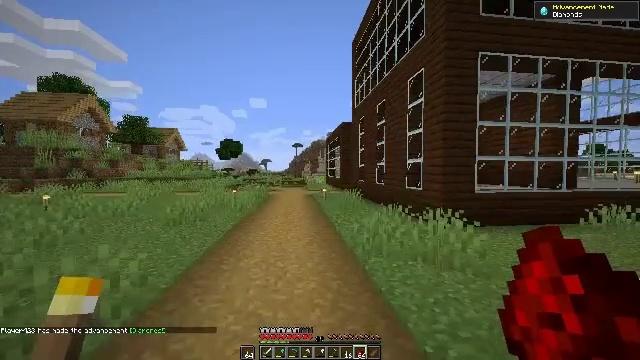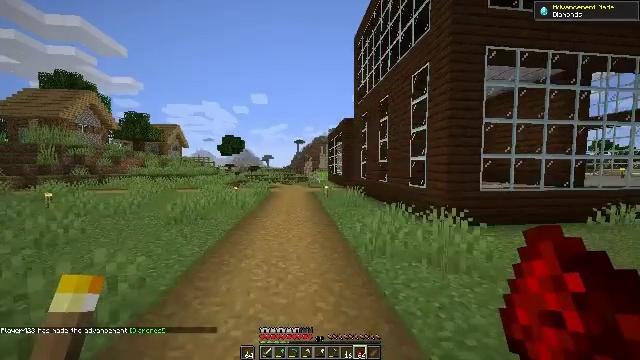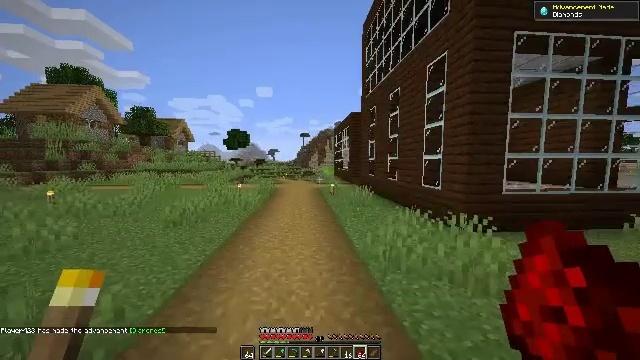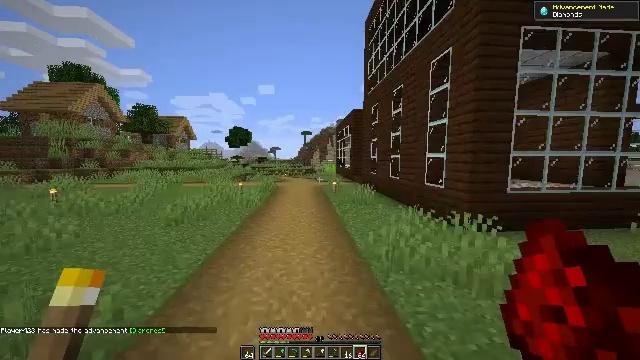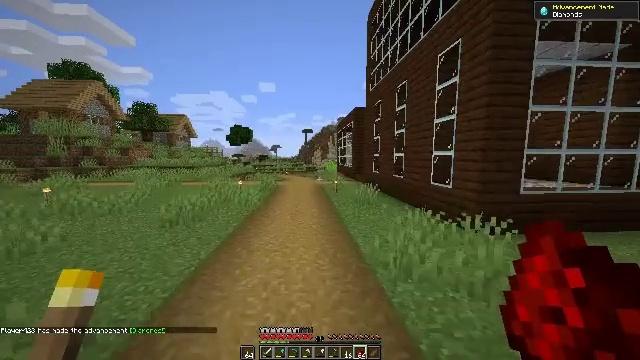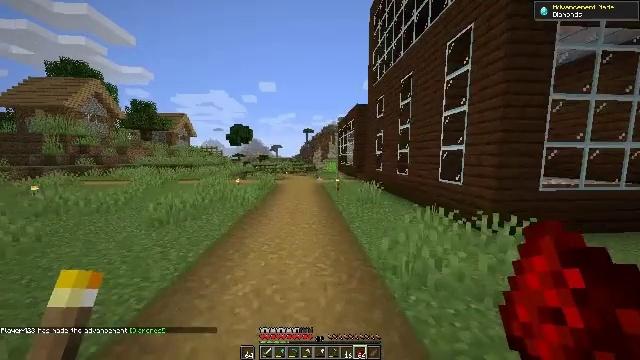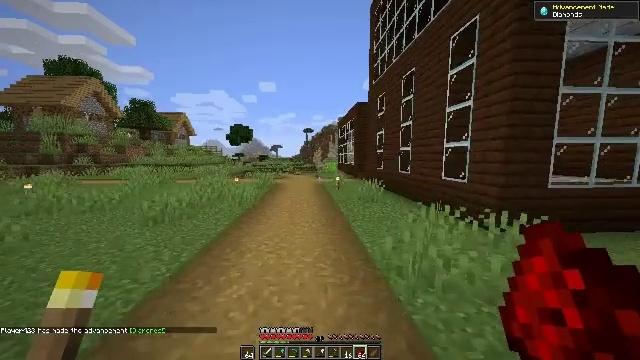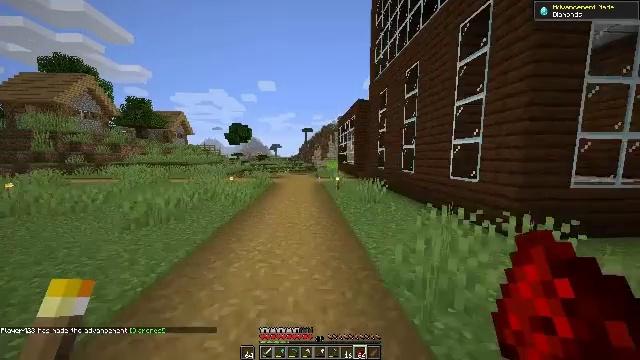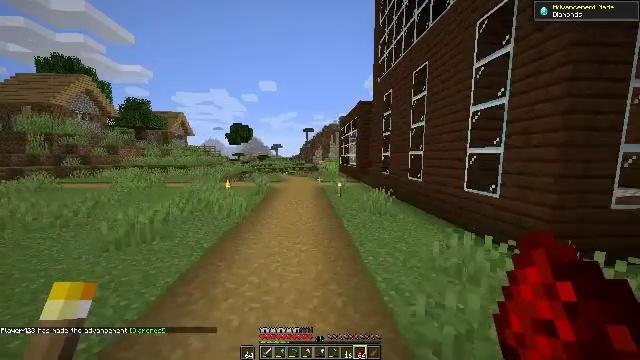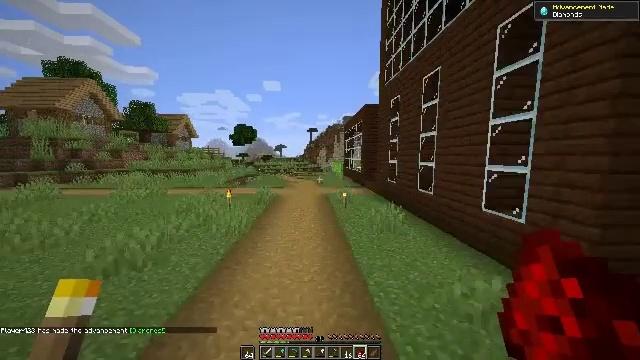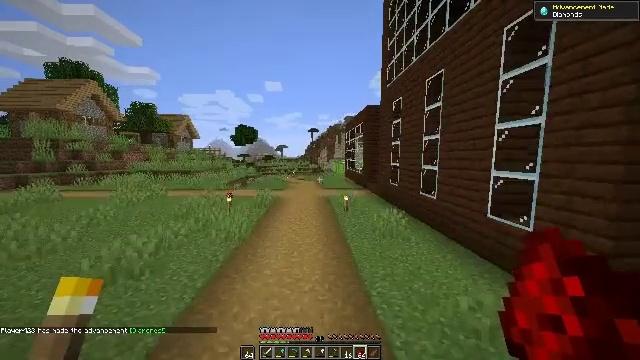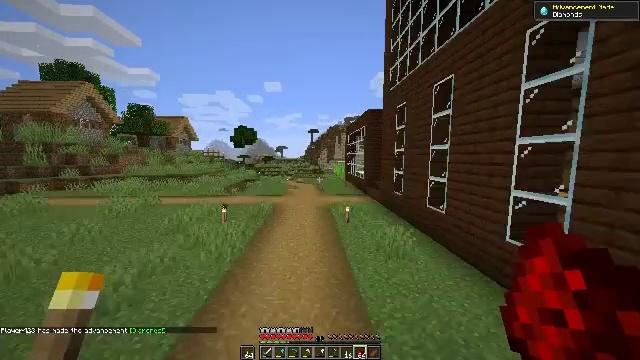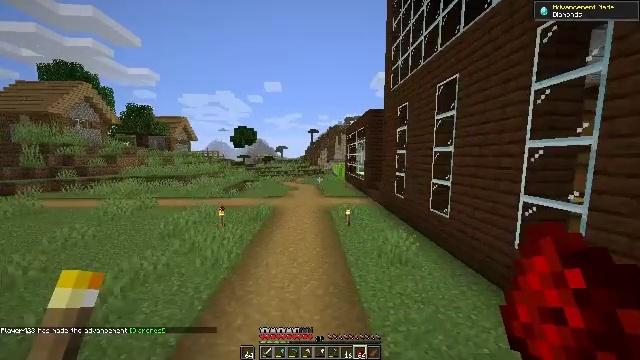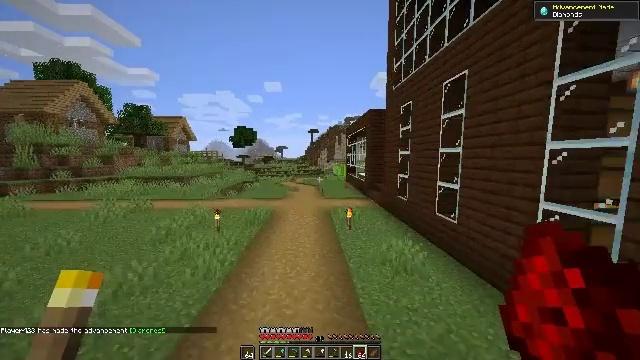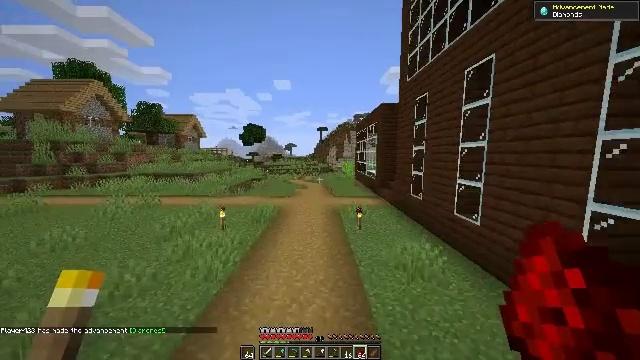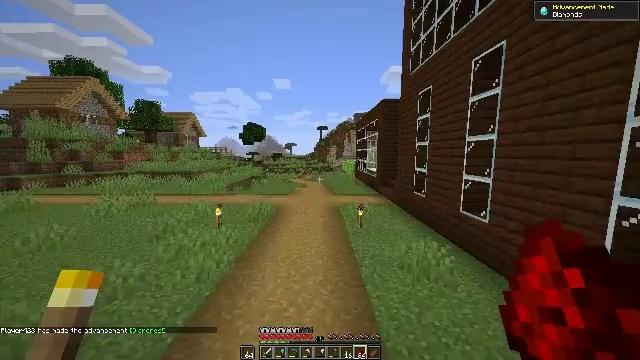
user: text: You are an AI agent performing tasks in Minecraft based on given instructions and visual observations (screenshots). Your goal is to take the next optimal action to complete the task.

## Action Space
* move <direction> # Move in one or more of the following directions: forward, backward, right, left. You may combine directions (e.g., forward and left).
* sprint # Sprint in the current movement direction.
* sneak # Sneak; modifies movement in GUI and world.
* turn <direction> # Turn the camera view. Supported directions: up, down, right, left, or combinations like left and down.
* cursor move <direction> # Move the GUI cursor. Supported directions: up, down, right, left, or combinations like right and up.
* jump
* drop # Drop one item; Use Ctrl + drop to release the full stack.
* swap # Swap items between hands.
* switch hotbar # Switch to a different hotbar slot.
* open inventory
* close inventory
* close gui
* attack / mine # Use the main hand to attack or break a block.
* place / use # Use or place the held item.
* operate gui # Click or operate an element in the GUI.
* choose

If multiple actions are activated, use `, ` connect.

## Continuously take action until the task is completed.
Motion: motion action
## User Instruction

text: Mine the iron door to remove it.
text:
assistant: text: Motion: move forward, sprint, turn down, jump
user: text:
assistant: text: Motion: move forward, sprint, turn left and down, jump
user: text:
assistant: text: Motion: move forward, sprint, jump
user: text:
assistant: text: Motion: move forward, sprint, jump
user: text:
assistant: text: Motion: move forward, sprint, jump
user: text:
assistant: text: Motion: move forward, sprint, jump
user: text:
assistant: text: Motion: move forward, sprint, jump
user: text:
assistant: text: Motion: move forward, sprint, jump
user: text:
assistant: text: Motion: move forward, sprint, turn left, jump
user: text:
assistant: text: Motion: move forward, sprint, jump
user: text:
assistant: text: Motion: move forward, sprint, jump
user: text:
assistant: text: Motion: move forward, sprint, jump
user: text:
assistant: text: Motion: move forward, sprint, jump
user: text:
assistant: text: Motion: move forward, sprint, turn left, jump
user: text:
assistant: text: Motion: move forward, sprint, jump
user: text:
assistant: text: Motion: move forward, sprint, jump
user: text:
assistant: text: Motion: move forward, sprint, jump
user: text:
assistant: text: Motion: move forward, sprint, jump
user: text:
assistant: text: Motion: move forward, sprint, jump
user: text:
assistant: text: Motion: move forward, sprint, jump
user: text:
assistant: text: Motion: move forward, sprint, jump
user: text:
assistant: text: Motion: move forward, sprint, turn right and down, jump
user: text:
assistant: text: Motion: move forward, sprint, turn right and down, jump
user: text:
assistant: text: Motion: move forward, sprint, jump
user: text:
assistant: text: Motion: move forward, sprint, jump
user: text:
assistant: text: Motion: move forward, sprint, jump
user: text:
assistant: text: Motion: move forward, sprint, jump
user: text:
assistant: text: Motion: move forward, sprint, turn left, jump
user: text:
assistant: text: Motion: move forward, sprint, turn left and up, jump
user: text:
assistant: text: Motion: move forward, sprint, turn left, jump